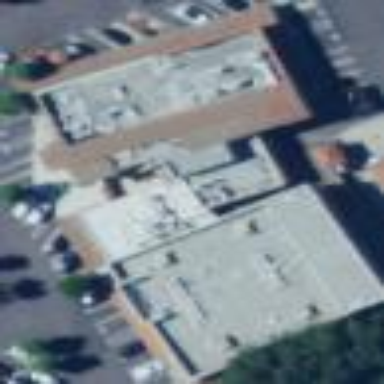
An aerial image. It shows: Commercial building.